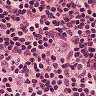
Metastatic tissue present: no